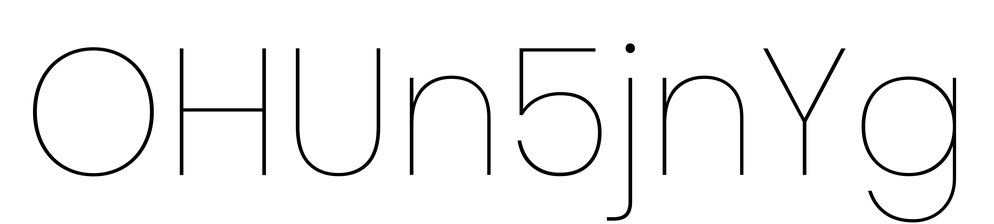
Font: Poppins-Thin